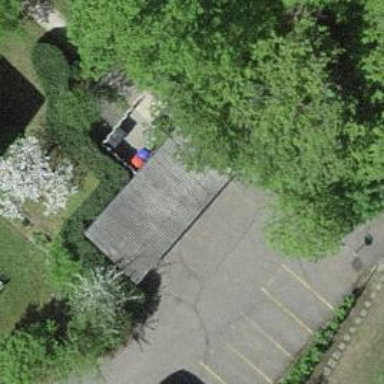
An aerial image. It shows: Garage.